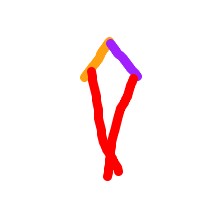
Shape: kite